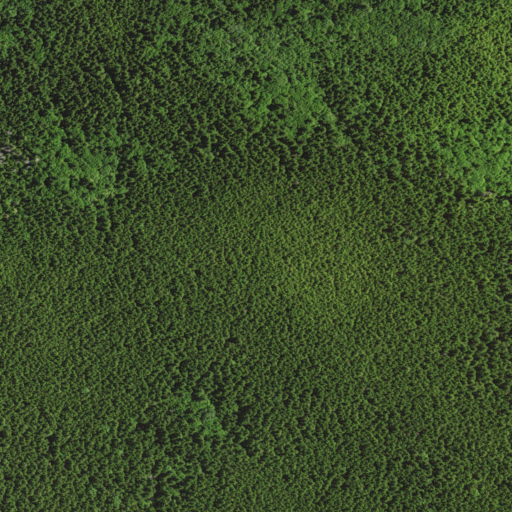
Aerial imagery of mountain in West Virginia named Beech Flat Knob containing mixed forest and evergreen forest